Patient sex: F
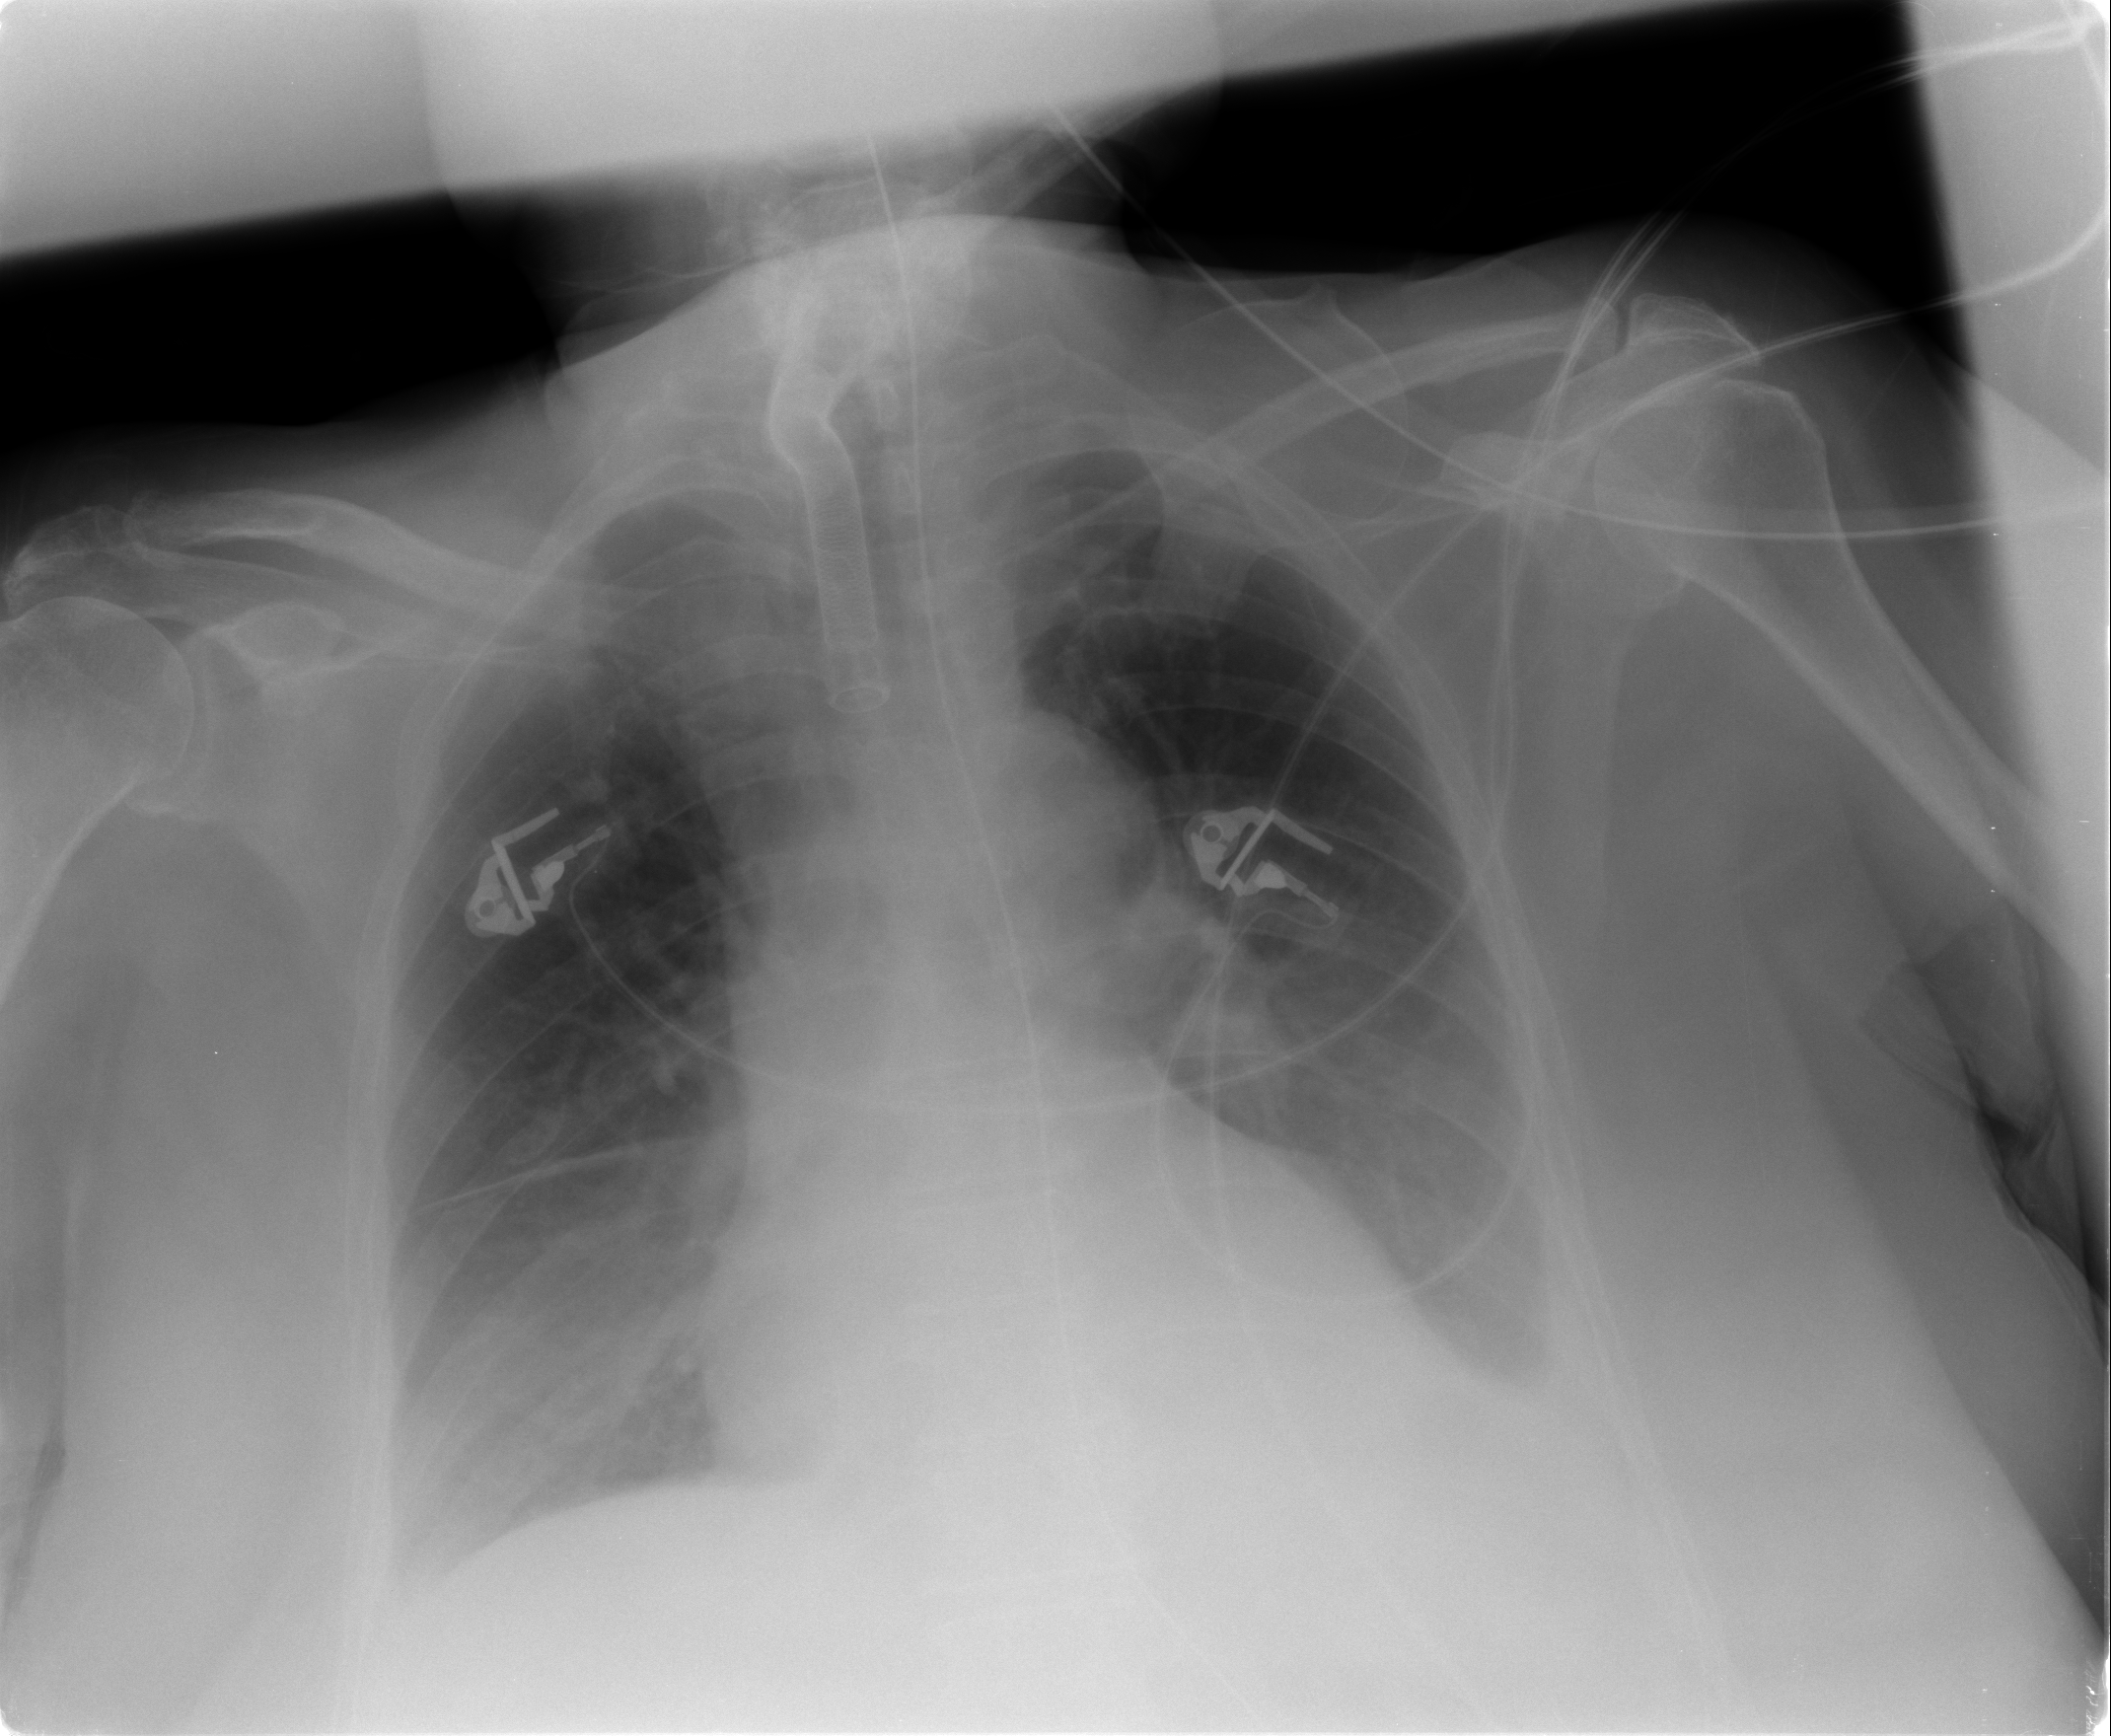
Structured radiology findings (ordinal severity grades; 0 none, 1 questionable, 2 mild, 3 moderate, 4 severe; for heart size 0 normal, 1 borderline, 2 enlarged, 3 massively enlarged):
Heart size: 0
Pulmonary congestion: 1
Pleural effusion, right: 1
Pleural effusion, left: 2
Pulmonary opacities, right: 0
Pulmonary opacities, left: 0
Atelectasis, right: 2
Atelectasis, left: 0